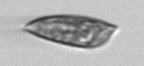
Label: Prorocentrum_dentatum